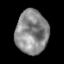
Tissue: lung
Cell type: Endothelial cells
Senescence score: 0.2255
Nuclear area (px): 1383
Mean DAPI intensity: 137.554